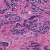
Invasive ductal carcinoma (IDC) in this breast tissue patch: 0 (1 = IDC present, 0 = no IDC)